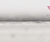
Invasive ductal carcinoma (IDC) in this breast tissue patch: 0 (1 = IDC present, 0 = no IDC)